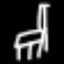
Label: chair